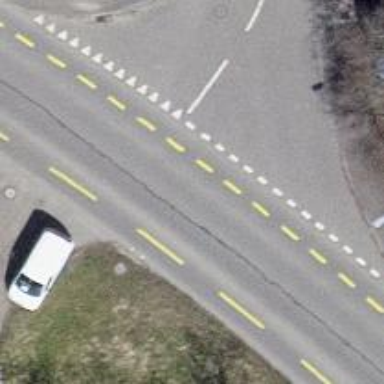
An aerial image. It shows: Secondary road with asphalt surface and designated cycle lane.